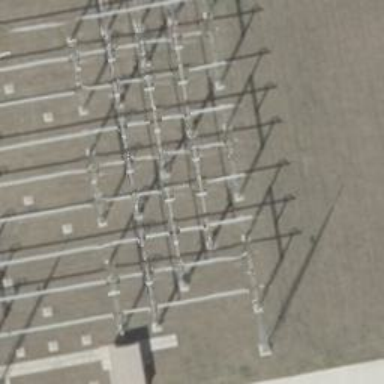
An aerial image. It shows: Power line with 3 cables. The line type is busbar.